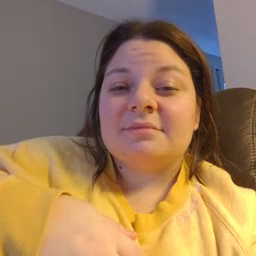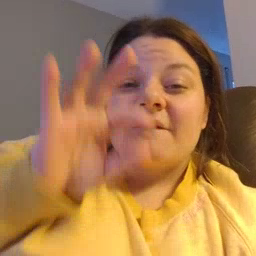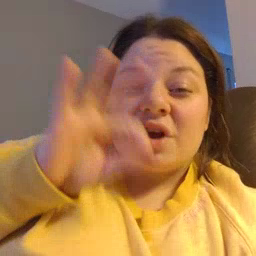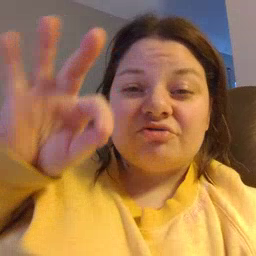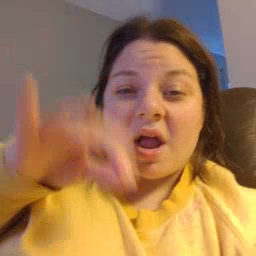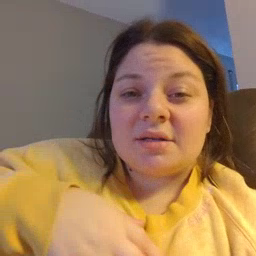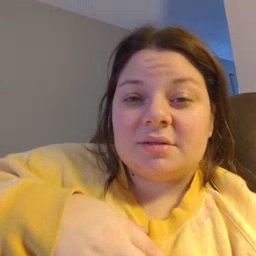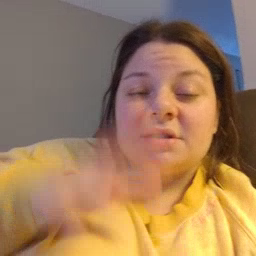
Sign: frenchfries